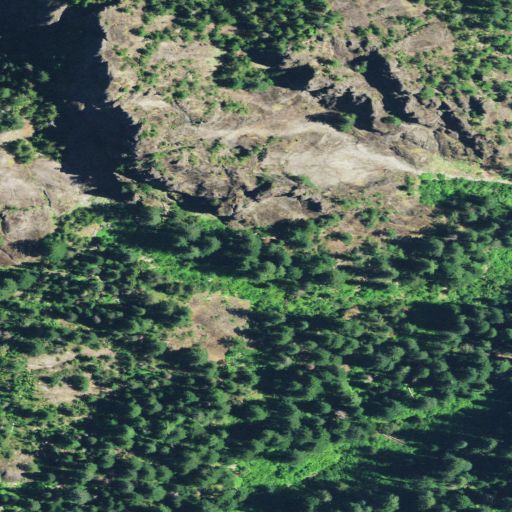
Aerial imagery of rock in Oregon named Elephant Rock containing grassland and shrub